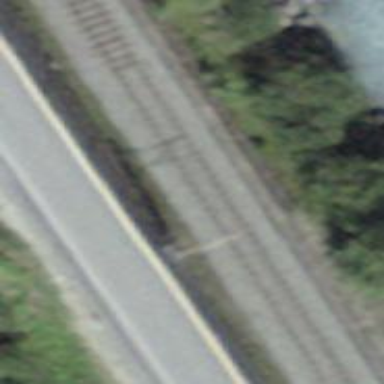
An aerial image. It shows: Railway signal.